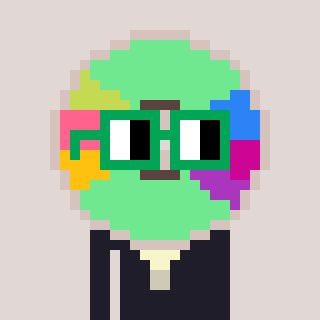
a pixel art character with square green glasses, a cd-shaped head and a grayscale-colored body on a warm background